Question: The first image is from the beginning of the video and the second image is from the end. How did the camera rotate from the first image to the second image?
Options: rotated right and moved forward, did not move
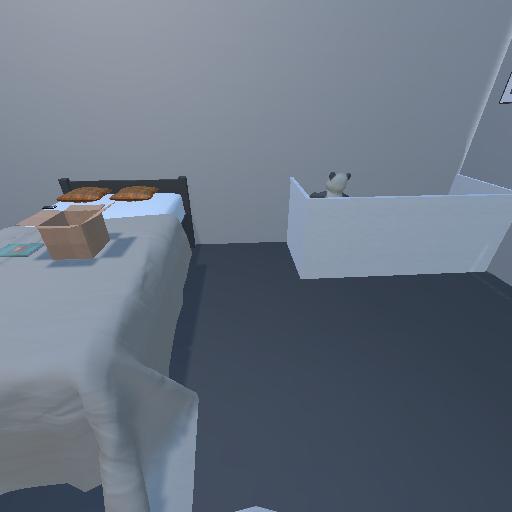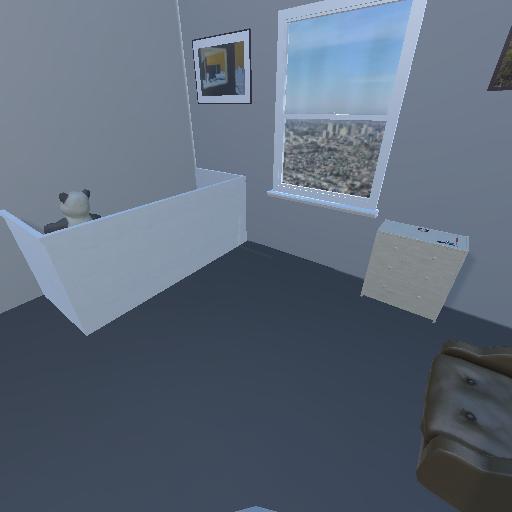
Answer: rotated right and moved forward